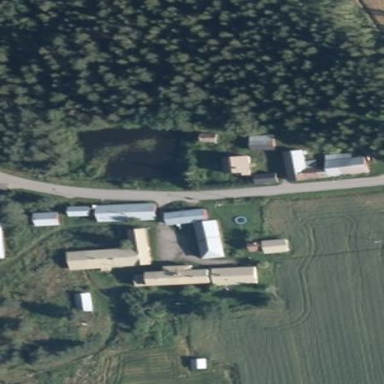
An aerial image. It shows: Residential area in rural setting.